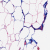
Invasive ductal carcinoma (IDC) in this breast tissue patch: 0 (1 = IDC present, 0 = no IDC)